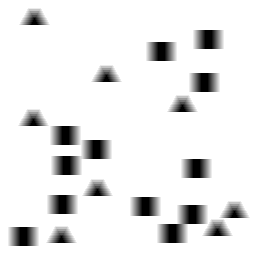
Squares: 12
Triangles: 8
Stars: 0
Total shapes: 20